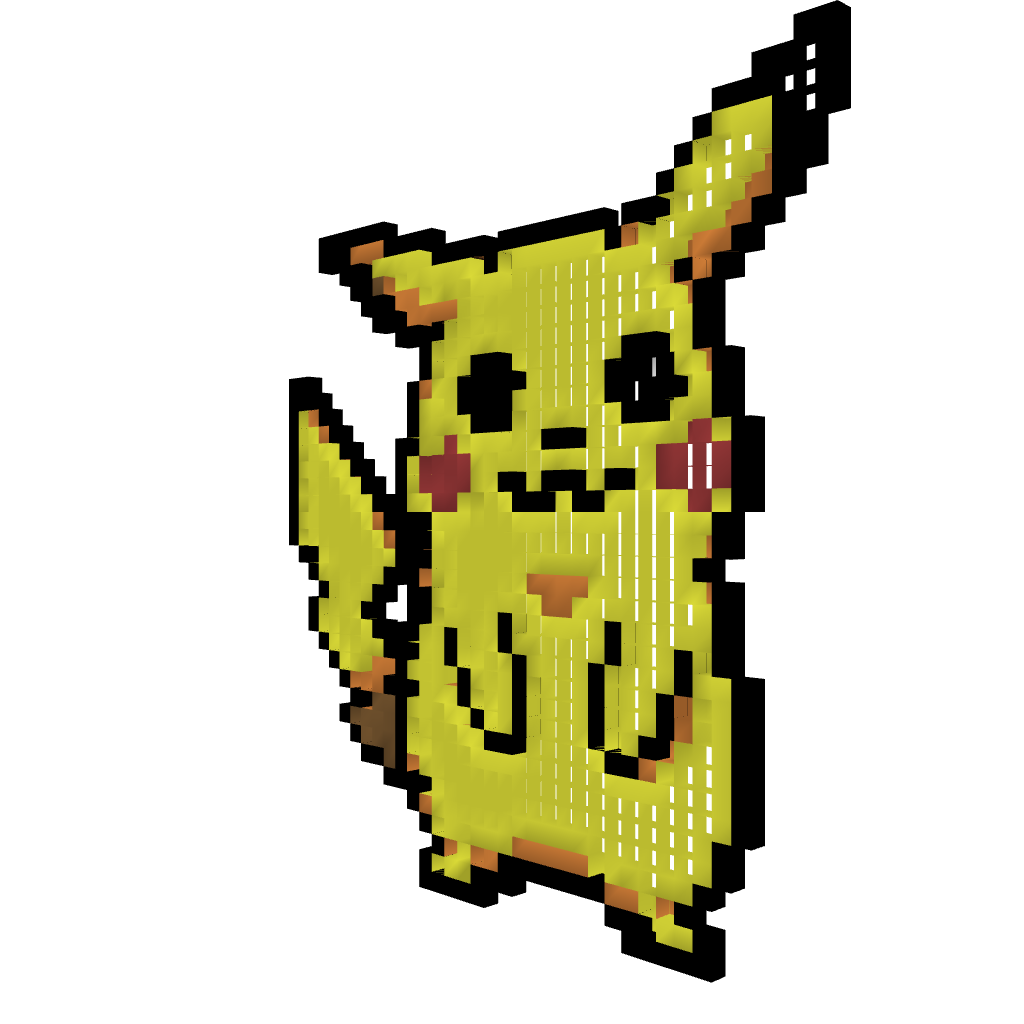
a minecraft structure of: Pikachu high quality